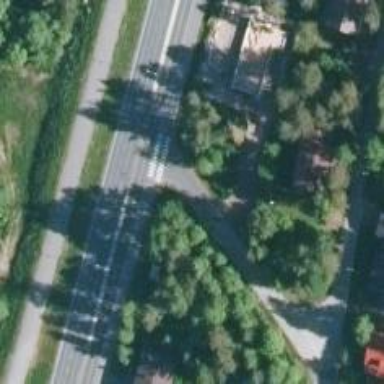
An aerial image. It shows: Road with "give way" sign.